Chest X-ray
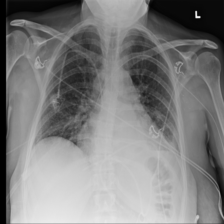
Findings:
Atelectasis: negative
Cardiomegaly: negative
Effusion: negative
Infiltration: negative
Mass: negative
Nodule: negative
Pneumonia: negative
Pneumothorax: negative
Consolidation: positive
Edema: negative
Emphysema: negative
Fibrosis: negative
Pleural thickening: negative
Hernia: negative